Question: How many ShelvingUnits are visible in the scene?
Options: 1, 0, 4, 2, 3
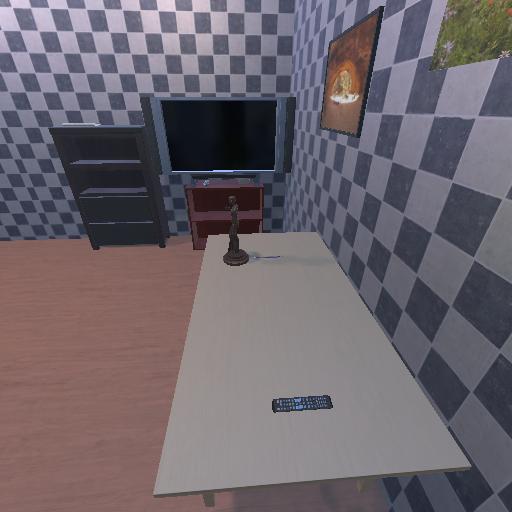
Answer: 1